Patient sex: M
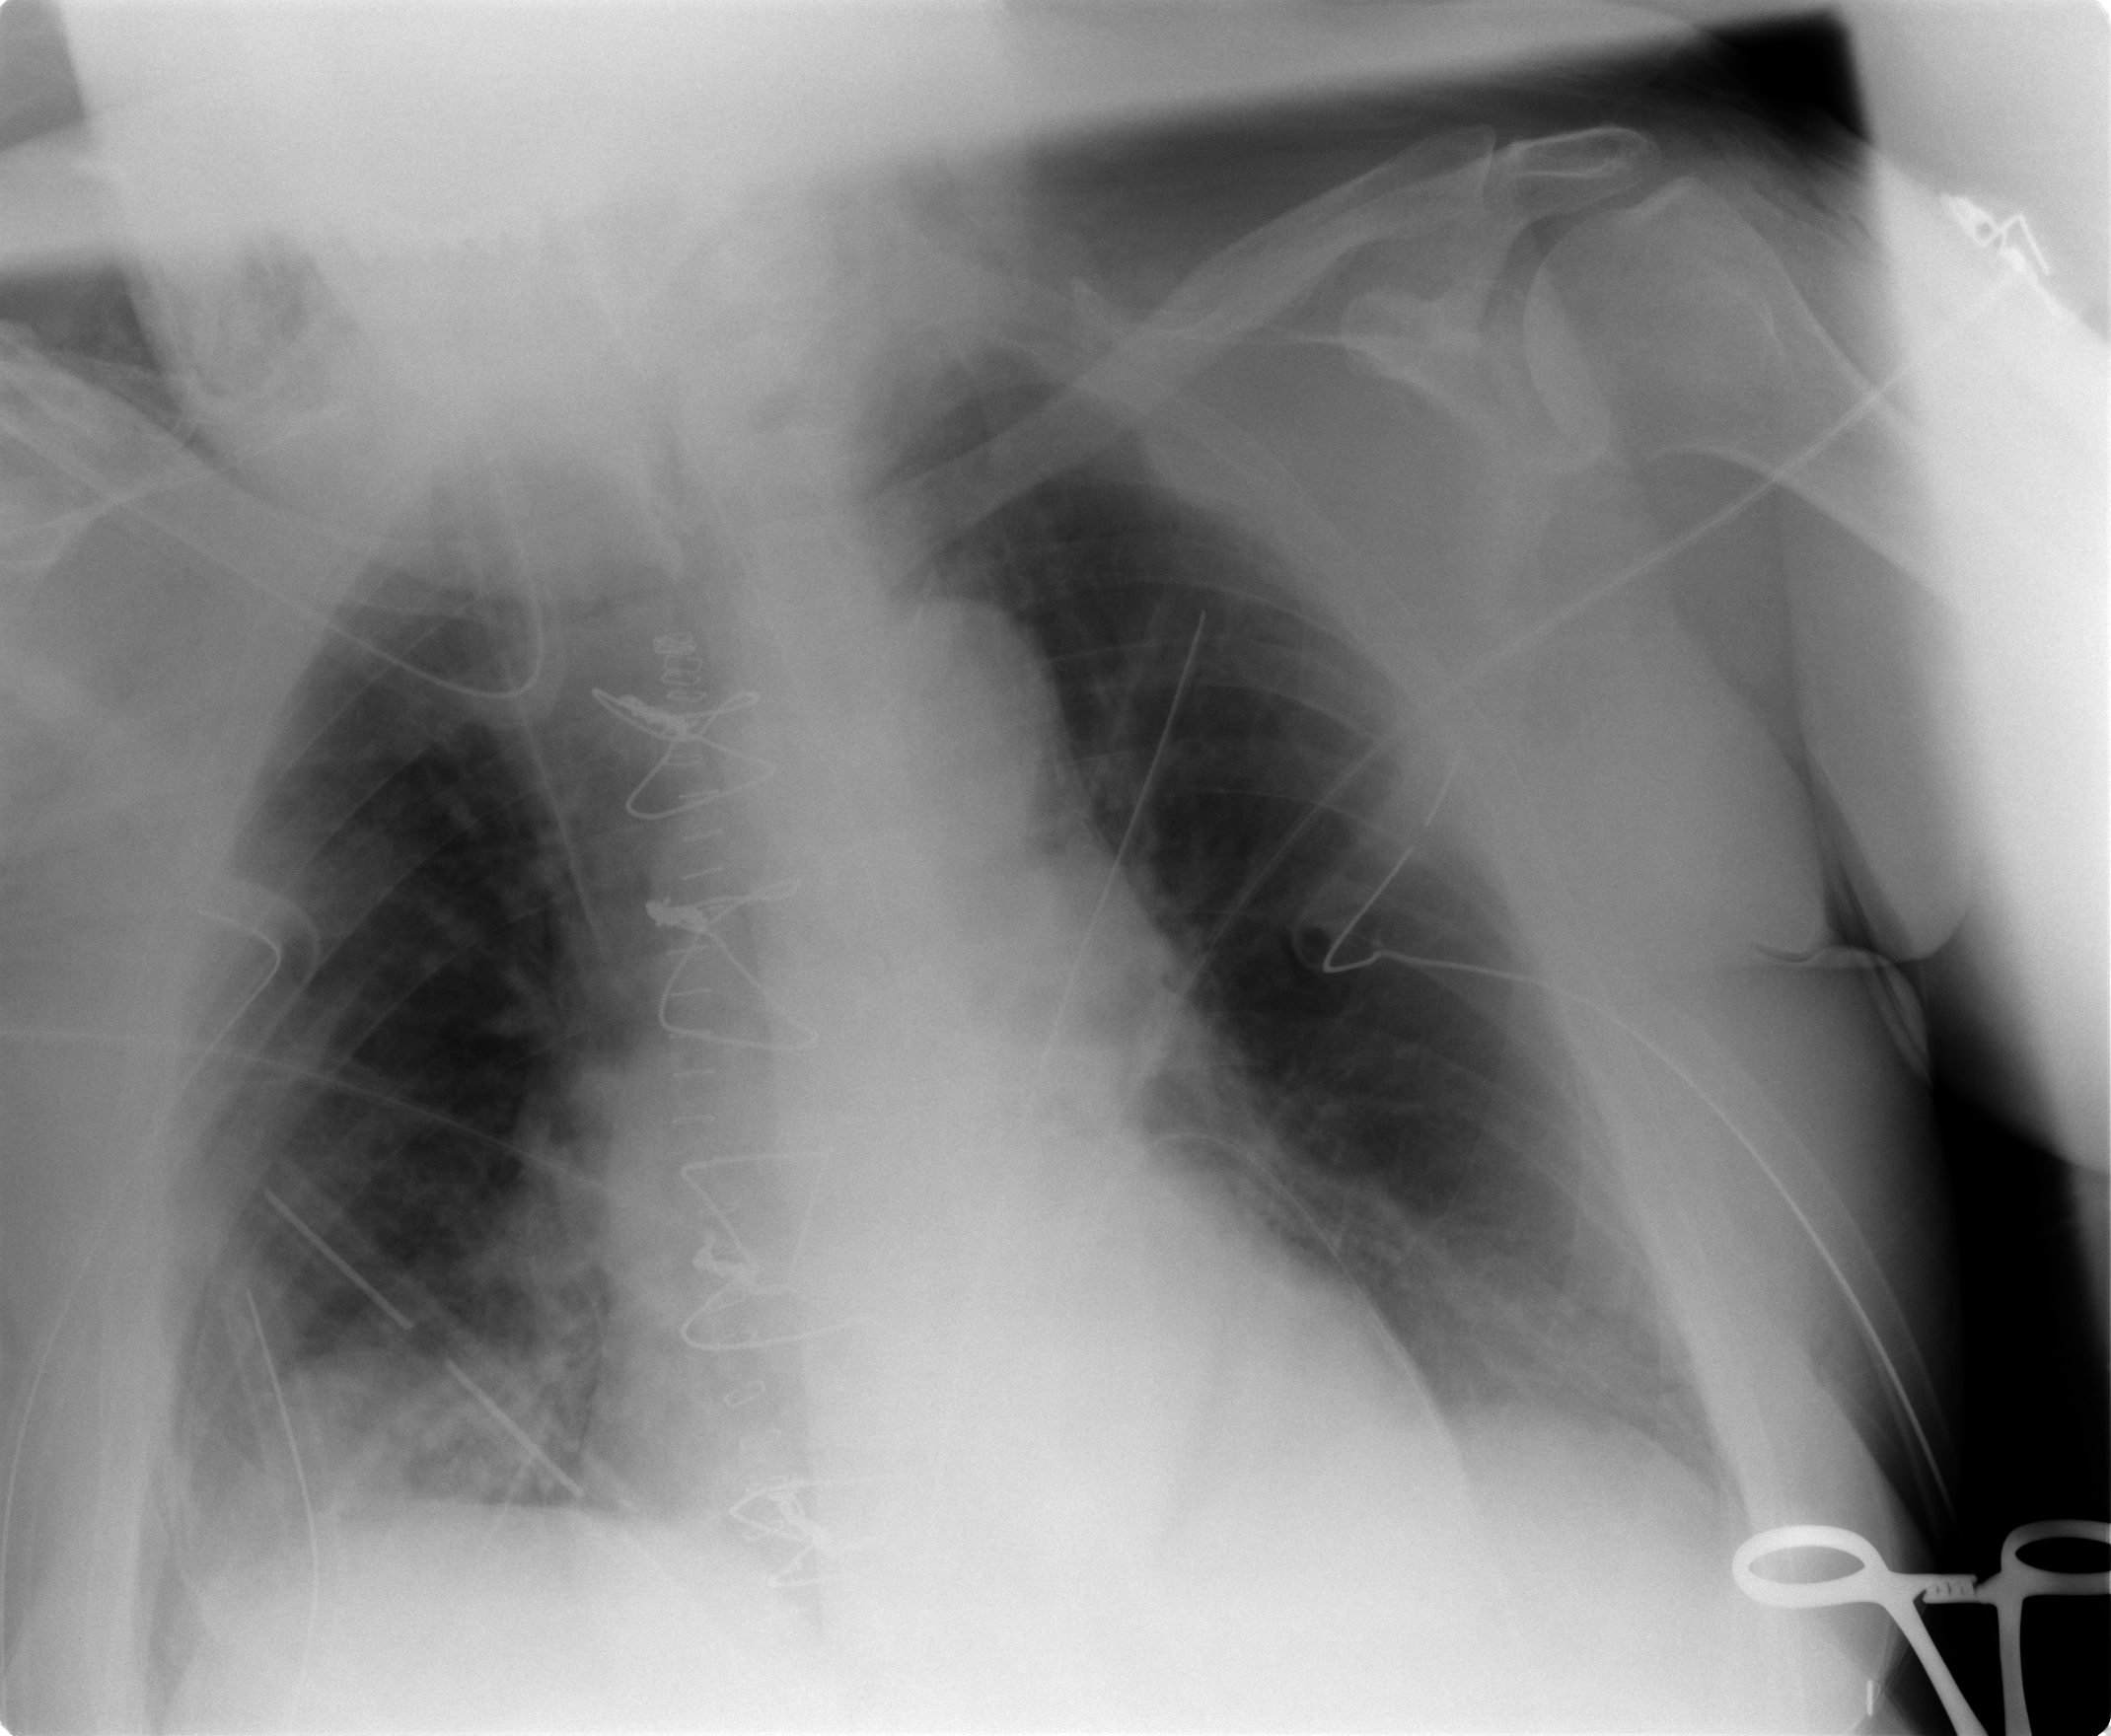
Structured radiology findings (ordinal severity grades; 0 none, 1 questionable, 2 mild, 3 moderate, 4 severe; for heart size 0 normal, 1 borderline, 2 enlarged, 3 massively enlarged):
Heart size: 0
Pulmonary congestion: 1
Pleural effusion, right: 2
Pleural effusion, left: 2
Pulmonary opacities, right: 1
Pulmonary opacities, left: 0
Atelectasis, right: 2
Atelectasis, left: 2